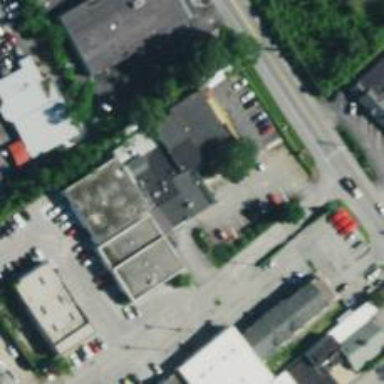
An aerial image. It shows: Veterinary facility.